Question: Hi Have a choice field
'''
class PropertyReportForm(forms.Form):
property = forms.ChoiceField(widget = forms.RadioSelect,required = False)
def __init__(self,*args,**kwargs):
properties = kwargs.pop('properties')
property_choice = []
for property1 in properties:
index = (property1.id,"Name :"+property1.name+" Area:"+str(property1.area)+" "+property1.image)
property_choice.append(index)
super( PropertyReportForm, self).__init__(*args, **kwargs)
self.fields['property'].choices = property_choice
'''
Now while displaying I want it to display

How can I do this?
Template code similar to what I want. This does not work. But I want this
'''
{% for field in propertyreportform %}
{{ field }} <img src="/media/{{ field.image }}" />
{% endfor %}
'''
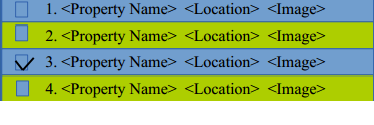
Answer: To solve this problem you basically have three options:
1. Create your own renderer, and use it as argument for ChoiceField, unfortunately you will need to create it from scratch, since django doesn't allow you to simply override RadioFieldRenderer class. https://github.com/django/django/blob/1.5.4/django/forms/widgets.py#L693
2. Just loop over your choices and use manually created radio input tags, there's not a lot of validation to do and retrieving selected item or model object is also simple enough.
3. The simplest and less recommended way could be to include the whole image tag inside label string (use settings to get media url part).